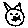
Label: cat